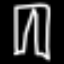
Label: pants